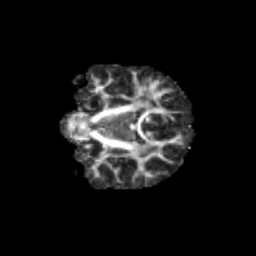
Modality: FA
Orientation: coronal
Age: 12
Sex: male
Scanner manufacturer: siemens
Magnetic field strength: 3 T
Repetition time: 3.8 s
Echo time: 0.07 s